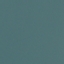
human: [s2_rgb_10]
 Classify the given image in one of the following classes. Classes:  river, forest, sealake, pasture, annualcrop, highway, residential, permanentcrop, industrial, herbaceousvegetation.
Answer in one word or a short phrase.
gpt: SeaLake